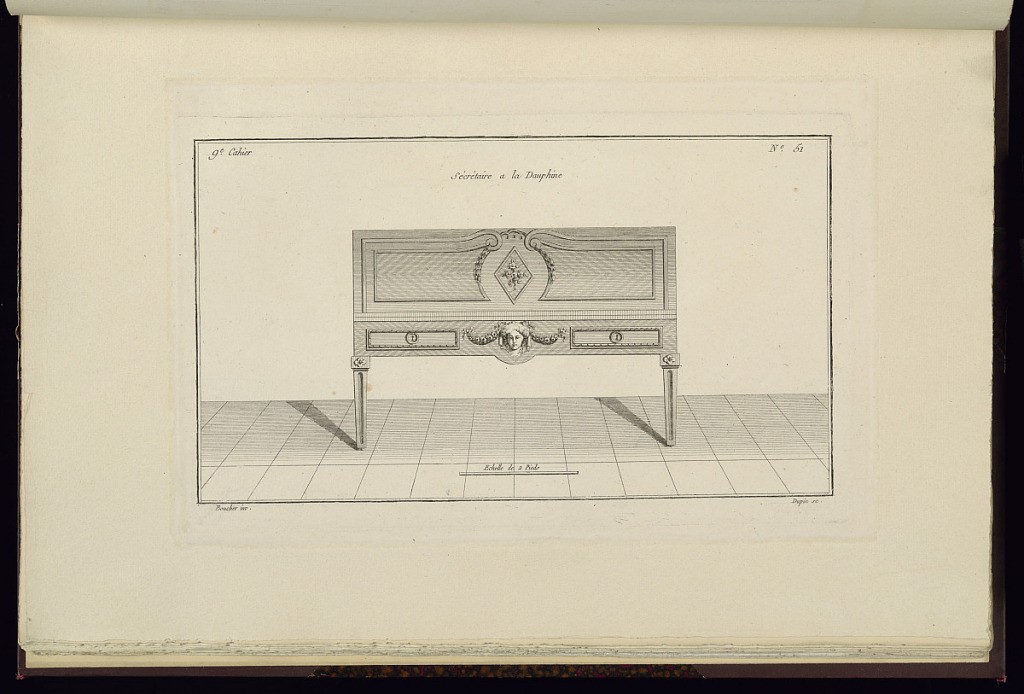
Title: Sécrétaire à la Dauphine
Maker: Juste-François Boucher, French, 1736 – 1782
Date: ca. 1775
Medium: Engraving on off white laid paper
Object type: Print
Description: Design for a desk with a curved cover and two small drawers at front. The desk is decorated with ornament motifs including a lozenge with a bouquet of flowers, scrolls, leaves, a mascaron, garland of roses, rosettes, lamb tongue, and fluting. The plate is signed.